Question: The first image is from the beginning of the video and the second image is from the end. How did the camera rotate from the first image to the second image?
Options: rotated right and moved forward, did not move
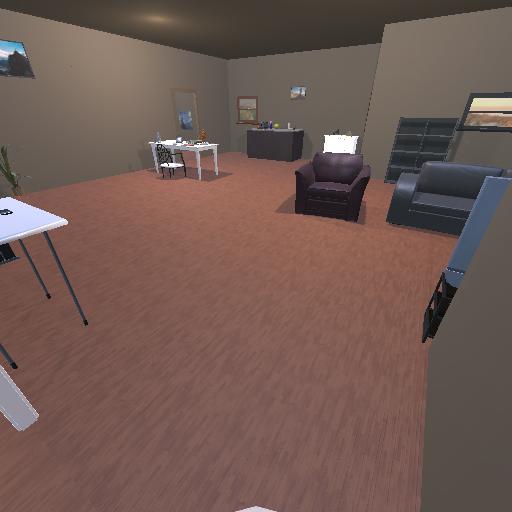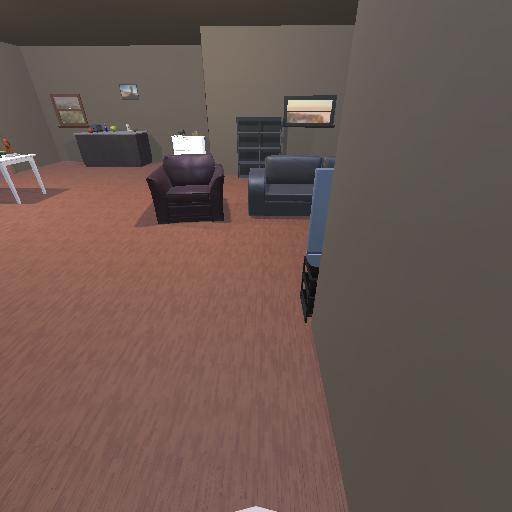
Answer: rotated right and moved forward